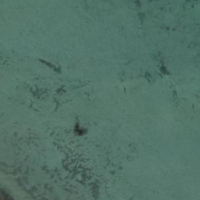
EUNIS habitat code: 14
Species observed at this site:
Phalacrocorax carbo